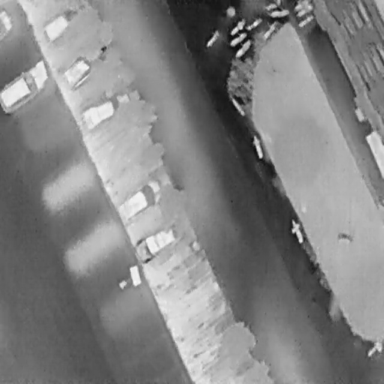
There are seven Cars in the infrared image.